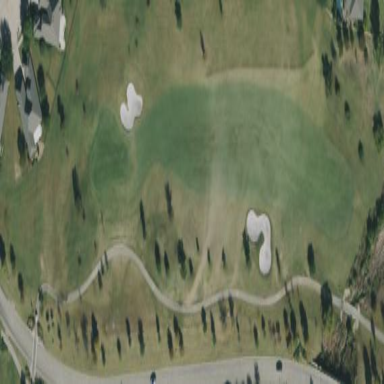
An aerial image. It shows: Golf rough area.